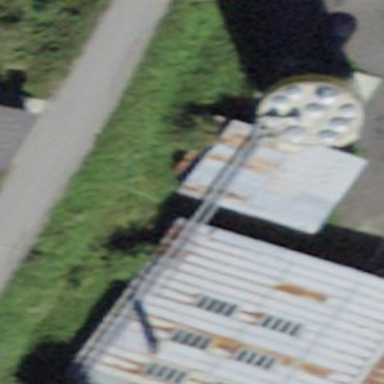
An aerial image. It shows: Industrial building.